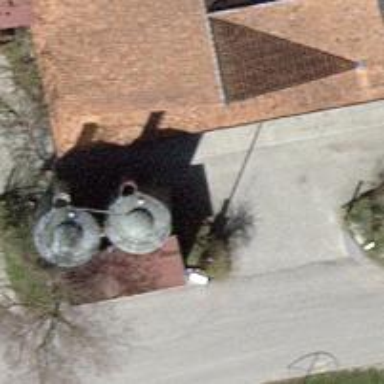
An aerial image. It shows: Farm shop.